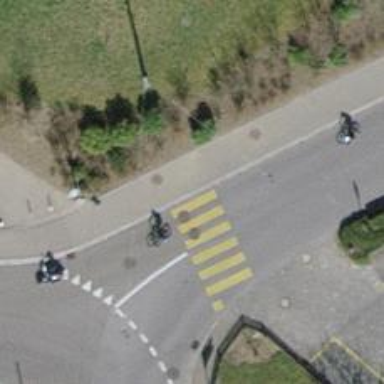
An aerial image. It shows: Kerb serving as barrier.